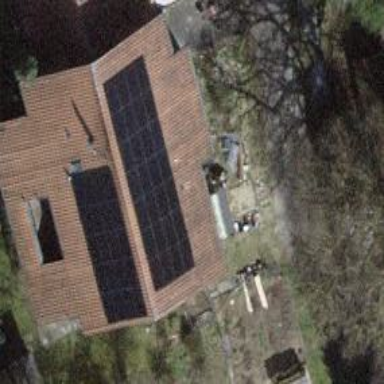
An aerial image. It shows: Solar photovoltaic panel generator.